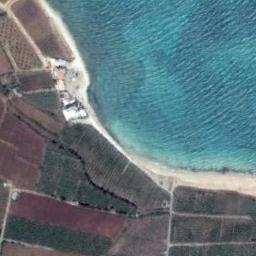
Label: beach